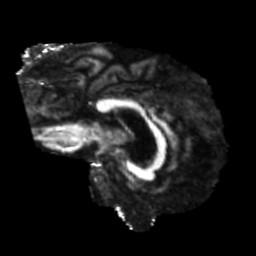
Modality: FA
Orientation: sagittal
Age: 47
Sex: male
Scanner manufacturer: siemens
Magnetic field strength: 3 T
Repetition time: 5.25 s
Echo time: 0.08 s